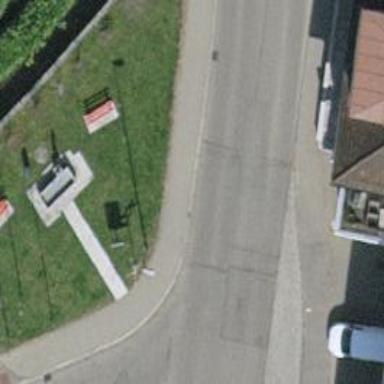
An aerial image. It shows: Guidepost with information.